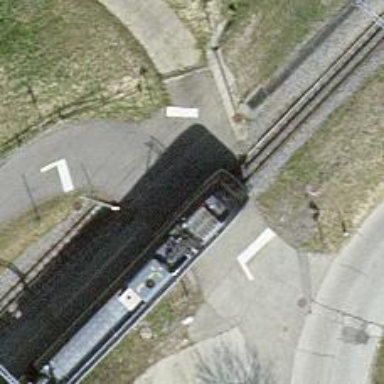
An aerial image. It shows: Level crossing along the railway.